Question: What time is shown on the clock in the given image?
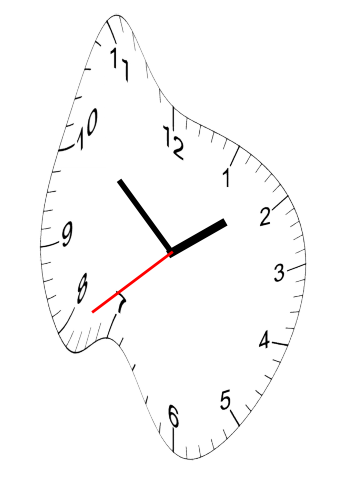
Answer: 01:51:39